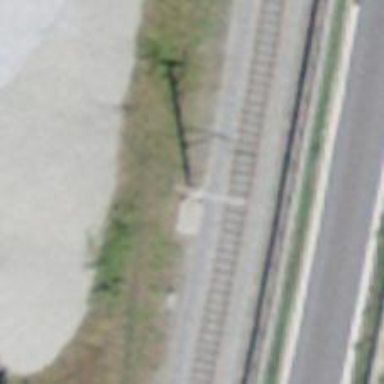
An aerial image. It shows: Catenary mast for power lines.